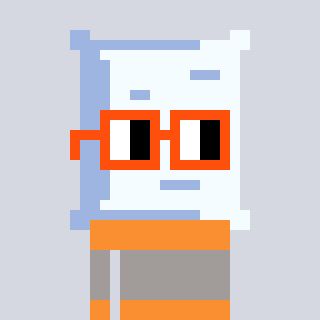
a pixel art character with square orange glasses, a pillow-shaped head and a orange-colored body on a cool background